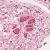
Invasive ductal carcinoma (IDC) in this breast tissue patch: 0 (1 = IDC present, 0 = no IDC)